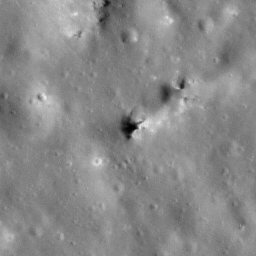
Pit: Copernicus 14
Host crater: Copernicus
Host type: impact_melt
Lunar coordinates: latitude 10.222, longitude 339.904